Milling tool wear sample.
Tool blade image: 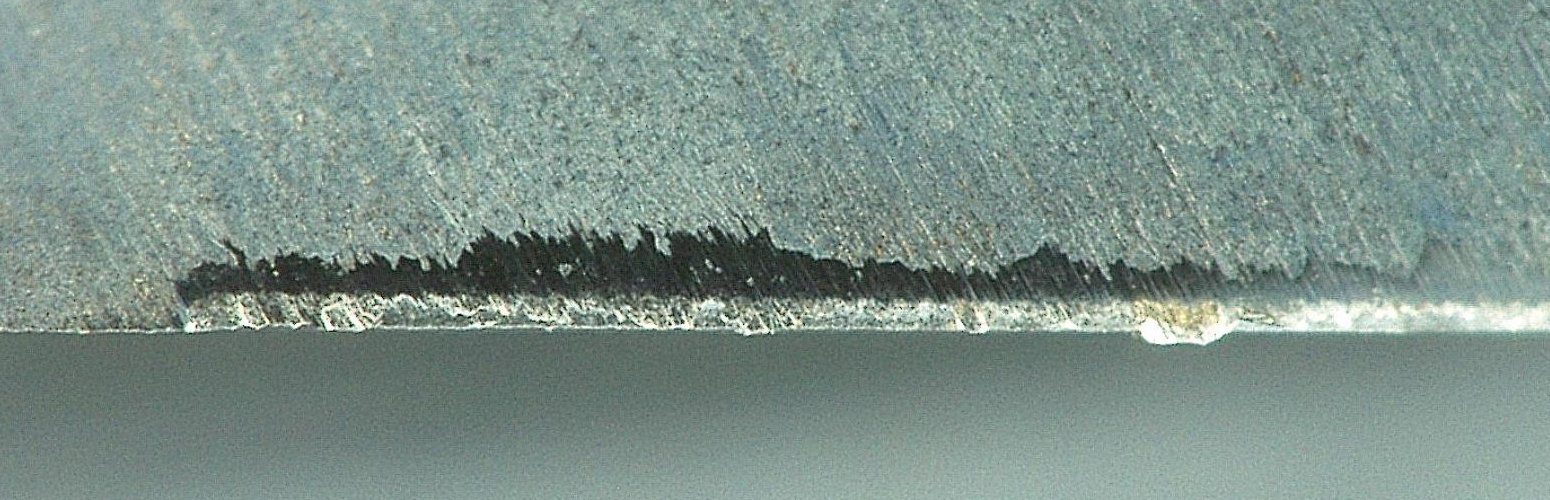
Chip image: 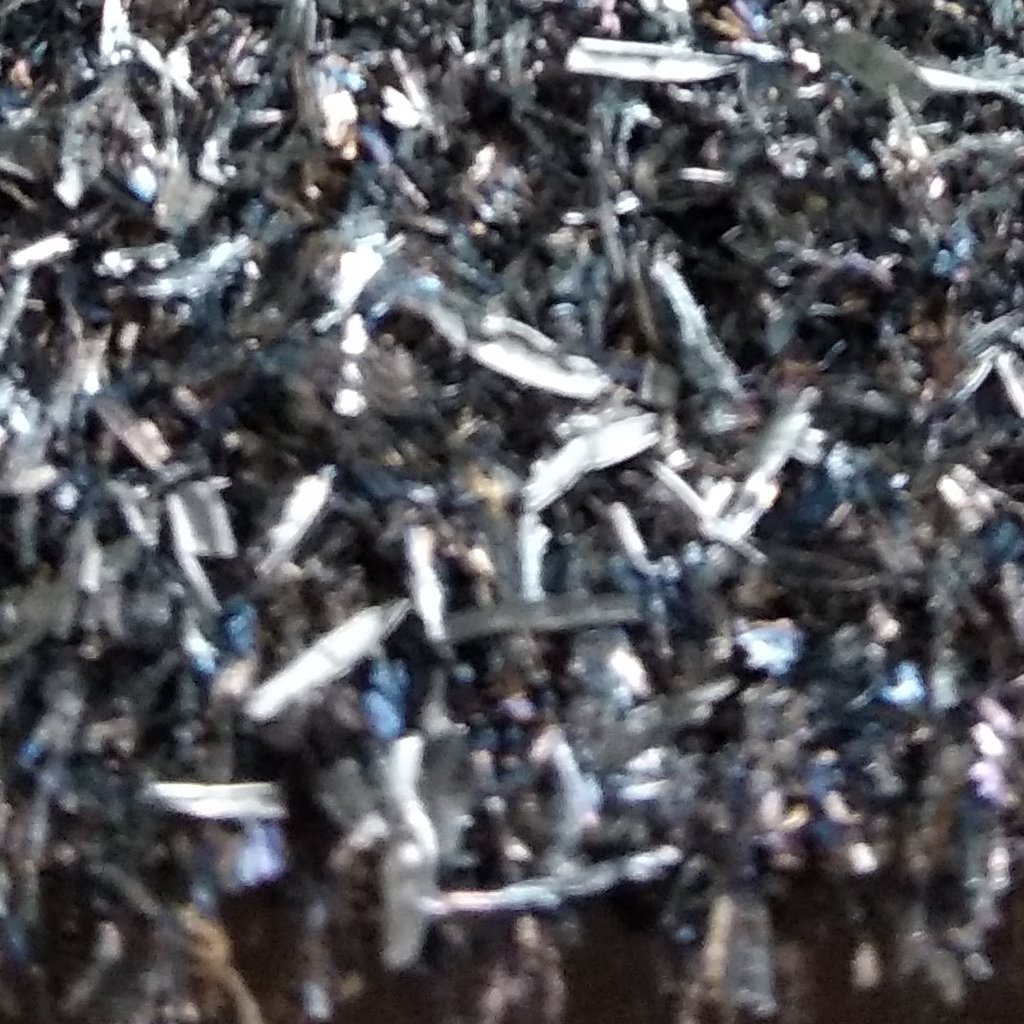
Workpiece image: 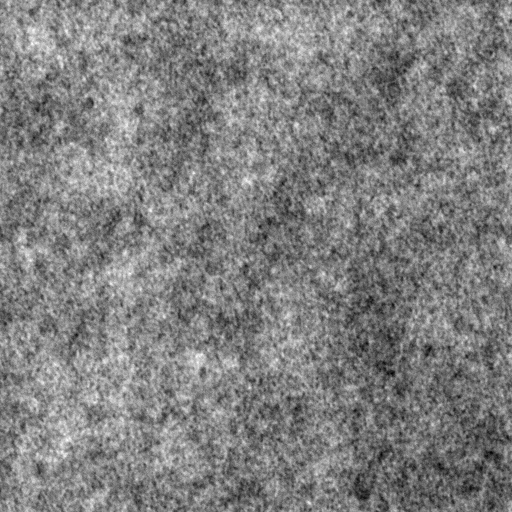
Tool wear state: dulled
Gaps: 9.26
Flank wear: 136.31
Overhang: 21.25
Force-signal Mel-spectrograms (X, Y, Z axes): 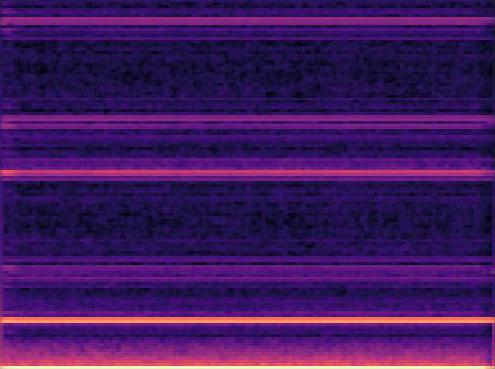 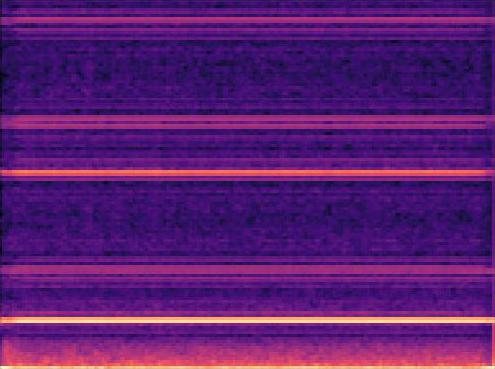 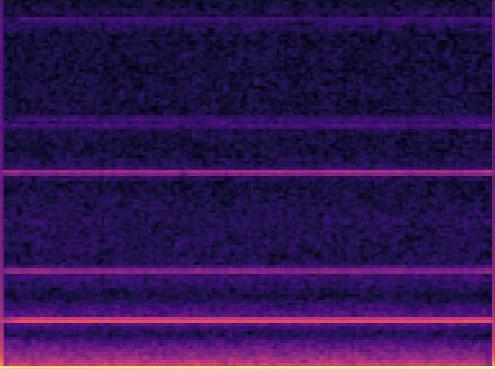
Force-signal scalograms (X, Y, Z axes): 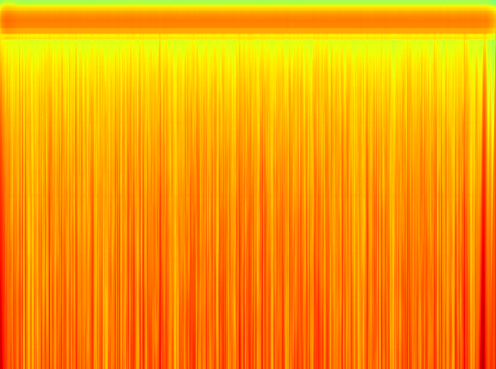 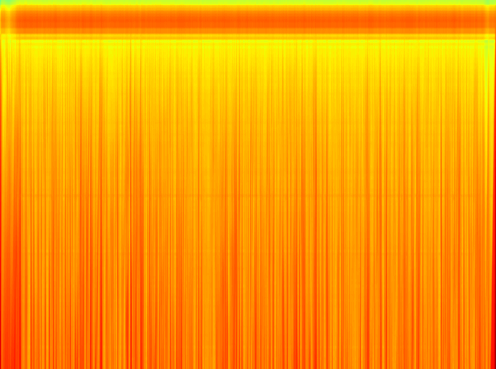 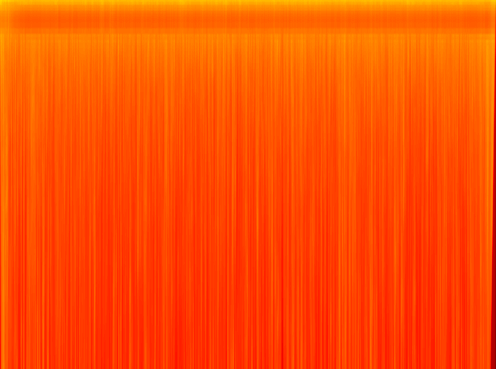
Force phase: accelerated_severe_wear